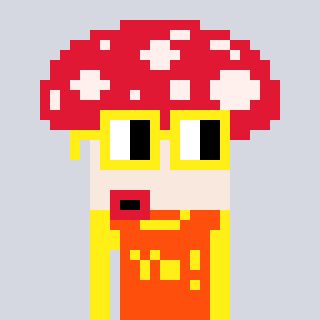
a pixel art character with square yellow glasses, a mushroom-shaped head and a orange-colored body on a cool background